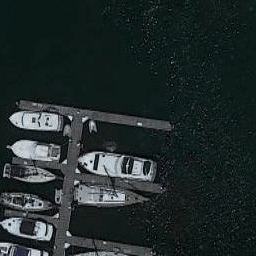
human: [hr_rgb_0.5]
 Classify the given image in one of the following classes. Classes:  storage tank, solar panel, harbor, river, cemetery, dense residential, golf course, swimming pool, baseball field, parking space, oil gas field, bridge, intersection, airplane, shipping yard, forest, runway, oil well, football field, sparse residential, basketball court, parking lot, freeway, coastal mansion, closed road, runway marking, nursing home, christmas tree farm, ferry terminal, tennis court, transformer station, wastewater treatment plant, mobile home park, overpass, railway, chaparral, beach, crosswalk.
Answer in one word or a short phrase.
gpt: harbor